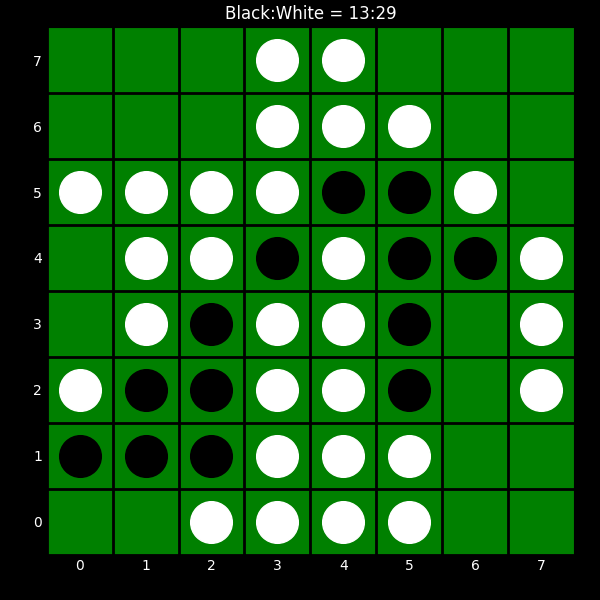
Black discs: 13
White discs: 29